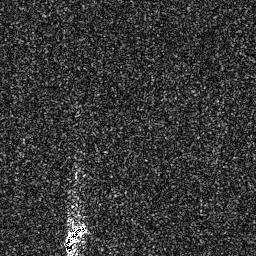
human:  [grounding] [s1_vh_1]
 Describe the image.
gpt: In the satellite image, there is  <ref>1 medium ship </ref> <box>[[23, 85, 35, 98, 0]]</box> located at bottom left.